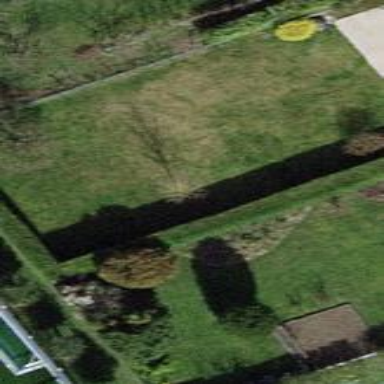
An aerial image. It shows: Garden enclosed by fence.